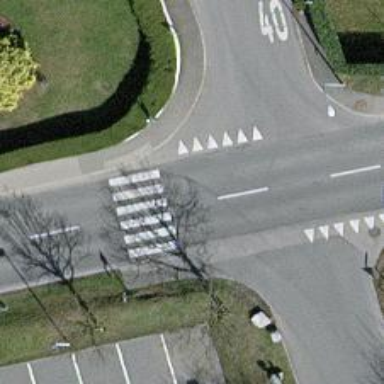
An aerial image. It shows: Uncontrolled zebra crossing with white markings.